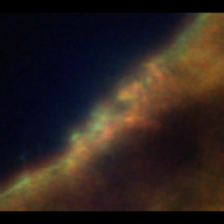
Taxon: Unknown_full_image
Group: Unknown